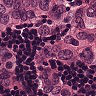
Metastatic tissue present: yes